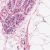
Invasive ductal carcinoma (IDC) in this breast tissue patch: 0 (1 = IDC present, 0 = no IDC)